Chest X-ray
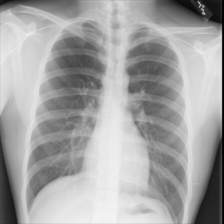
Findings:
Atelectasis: negative
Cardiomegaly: negative
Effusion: negative
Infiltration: negative
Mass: negative
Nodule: negative
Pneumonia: negative
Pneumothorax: negative
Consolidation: negative
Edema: negative
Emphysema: negative
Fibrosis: negative
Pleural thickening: negative
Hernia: negative